Field crop: maize
Growth stage: 2
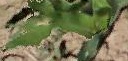
Species: maize